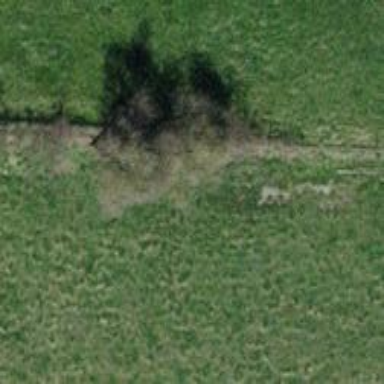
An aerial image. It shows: Hedge acting as barrier.